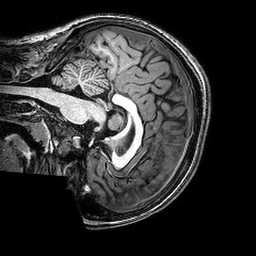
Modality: T1w
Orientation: sagittal
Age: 22
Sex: female
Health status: healthy
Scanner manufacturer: philips
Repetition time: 0.008333 s
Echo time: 0.00383 s